Question: Delphi XE / Windows 7.
Create a new VCL application, put a TCombobox on your form.
Create a new MDI application, do the same thing.
Why do the controls look different and how can I solve?
Other controls behave the same way. The same thing happens when I place controls on my mdi child forms in the MDI application.

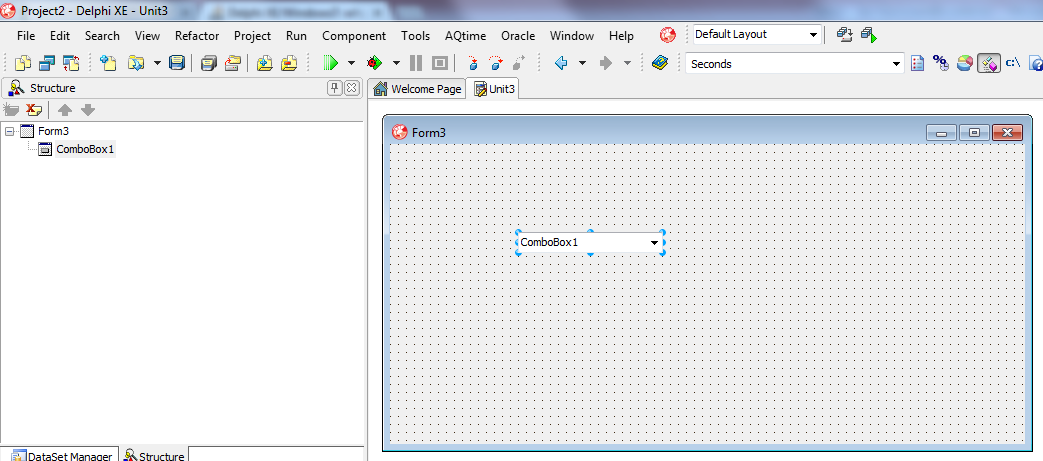
Answer: The MDI application template in XE (and earlier versions) has runtime themes disabled. Simply enable it in the project options to resolve the difference.
This setting in the MDI application template was modified in XE2.